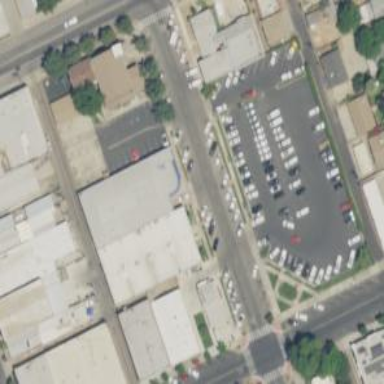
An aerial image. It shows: Car shop building.